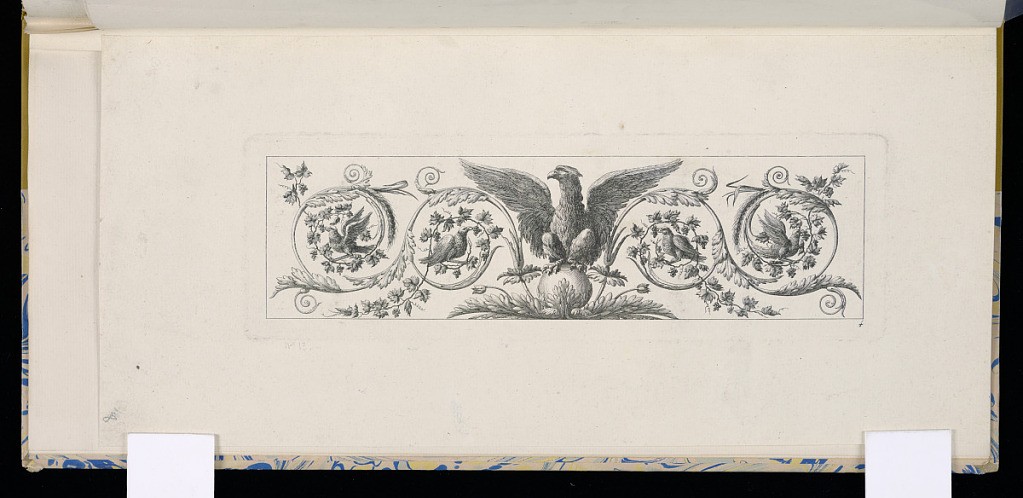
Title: Design for a Horizontal Panel of Ornament
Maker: Jean-Louis Prieur the Younger, French, 1759 – 1795
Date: late 18th century
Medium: Etching and engraving on white laid paper
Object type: Print
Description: Design for a panel of horizontal ornament with a central eagle with spread wings on top of a globe, surrounded by scrolls and vines with smaller birds.